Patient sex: M
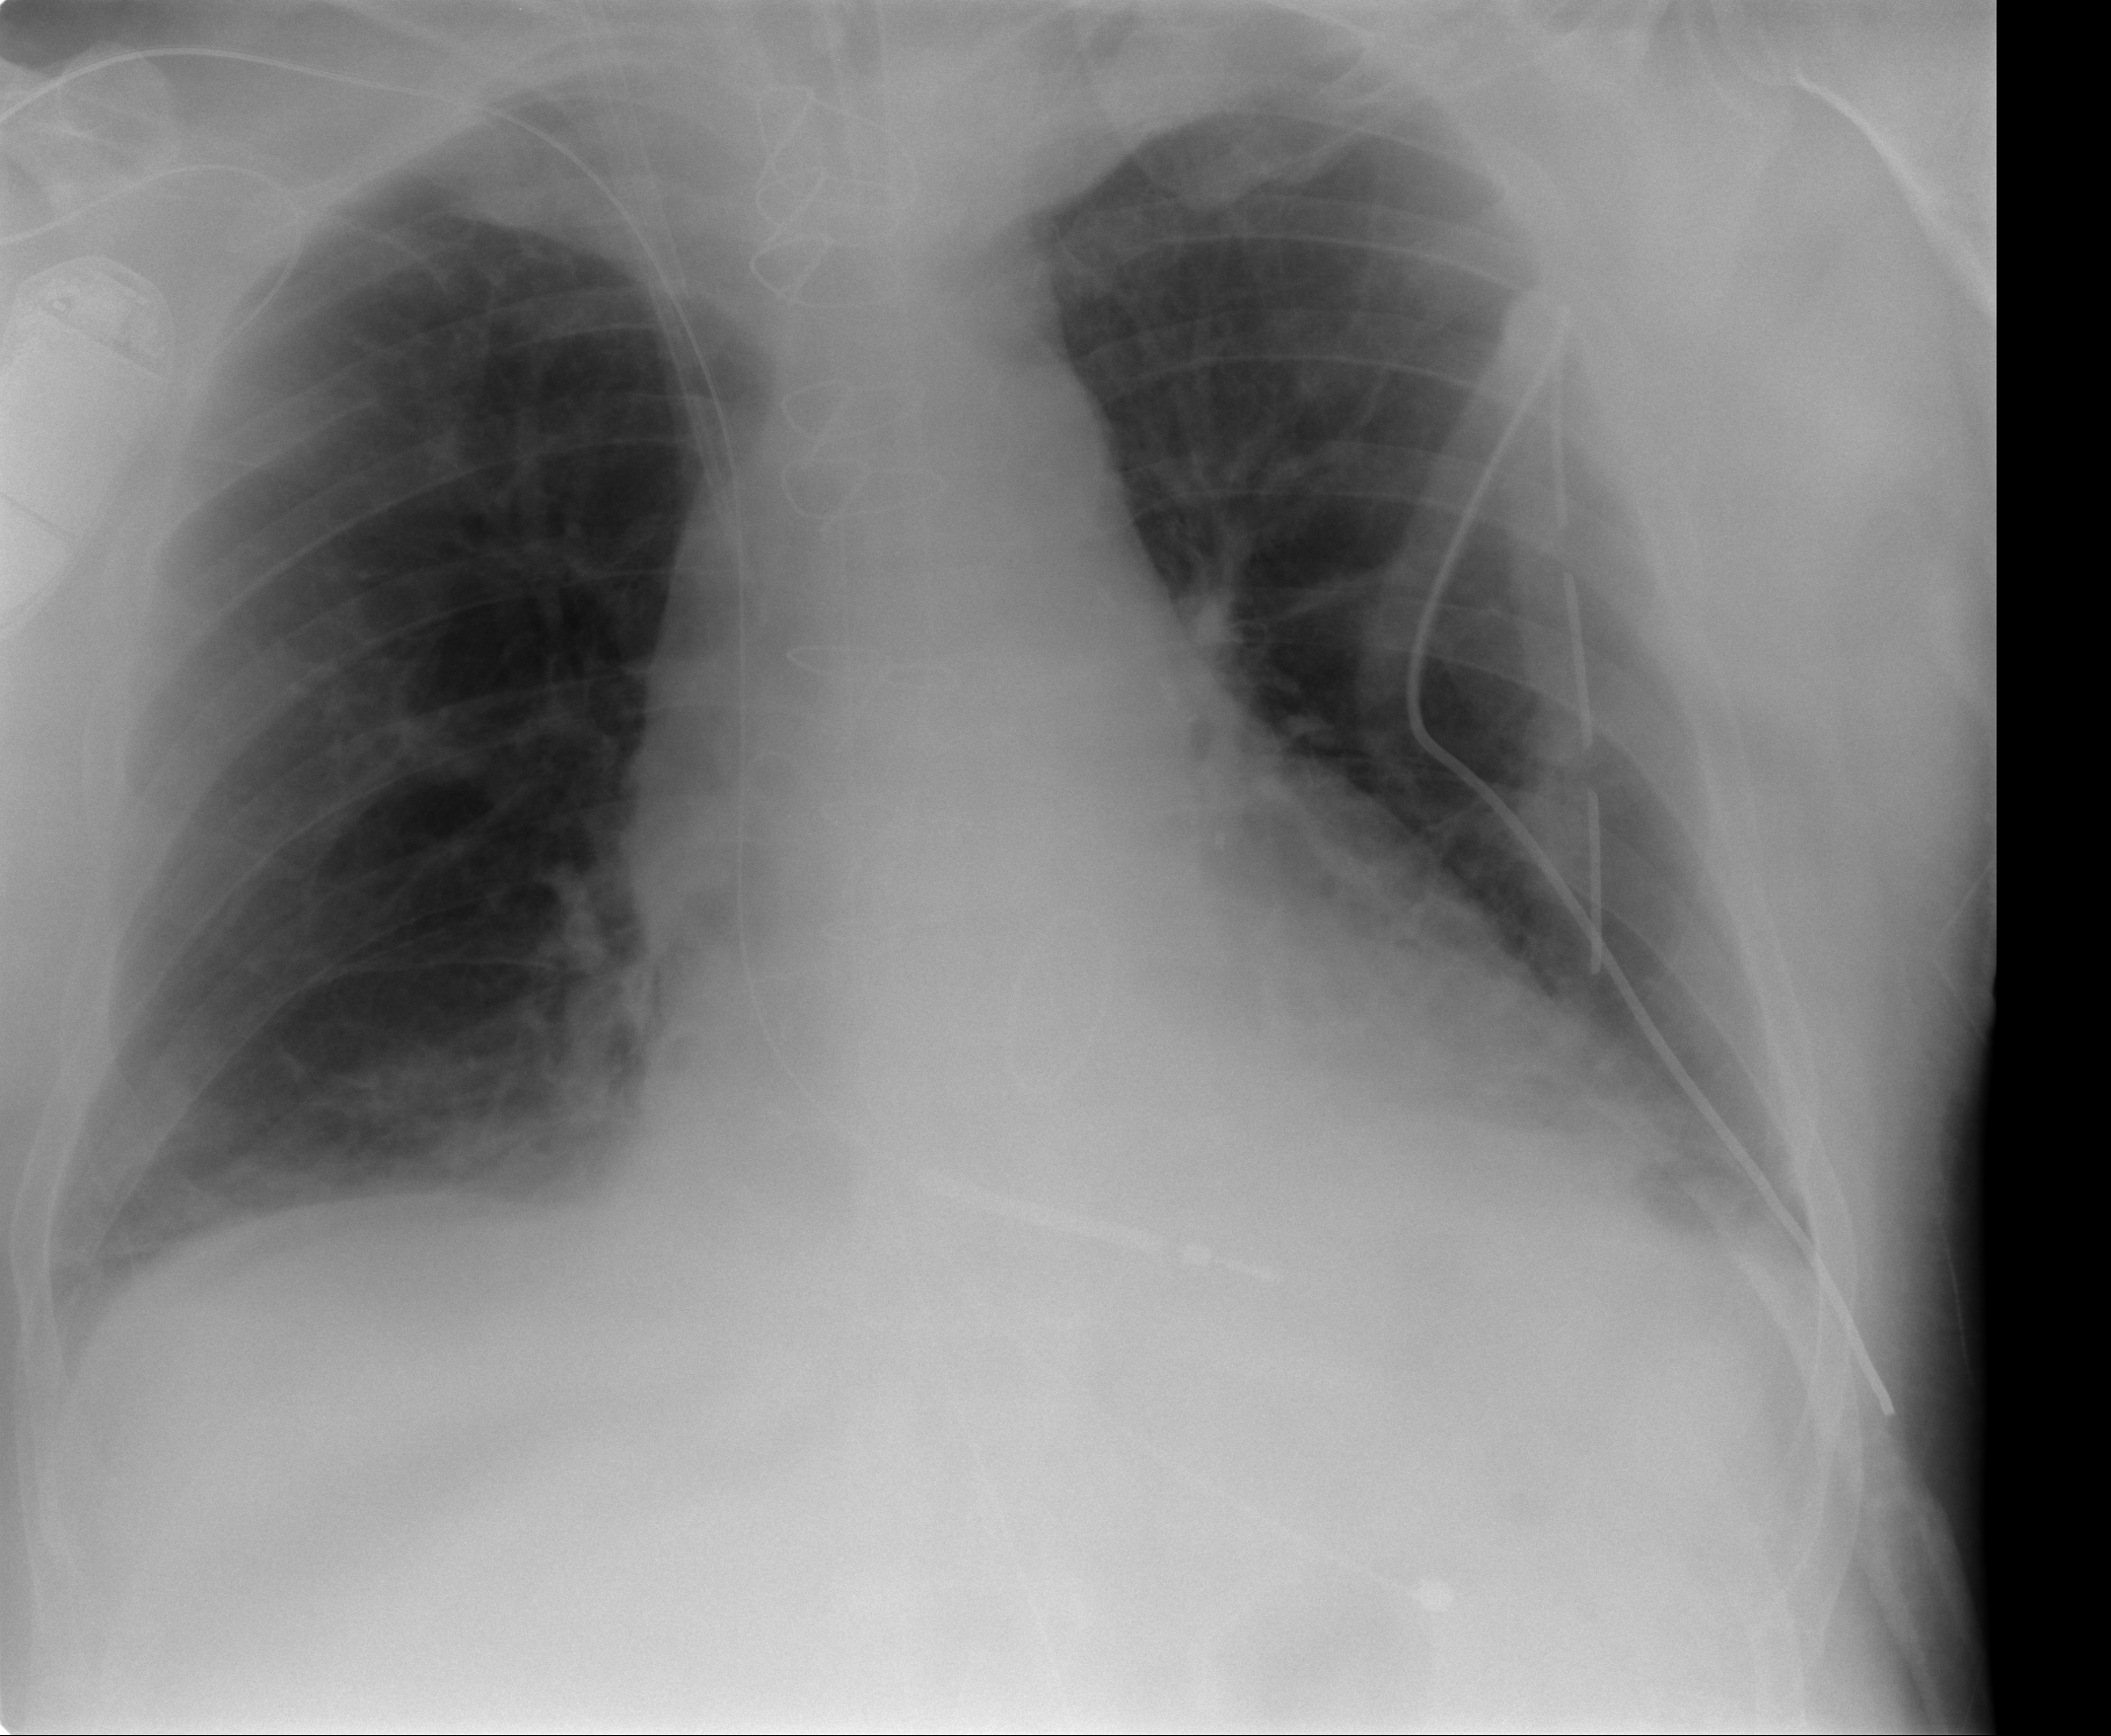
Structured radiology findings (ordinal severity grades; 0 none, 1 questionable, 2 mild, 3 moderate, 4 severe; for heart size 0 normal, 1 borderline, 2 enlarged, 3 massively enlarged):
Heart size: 2
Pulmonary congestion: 0
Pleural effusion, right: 1
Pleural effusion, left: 1
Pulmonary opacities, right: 0
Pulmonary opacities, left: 0
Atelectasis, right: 2
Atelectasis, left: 2